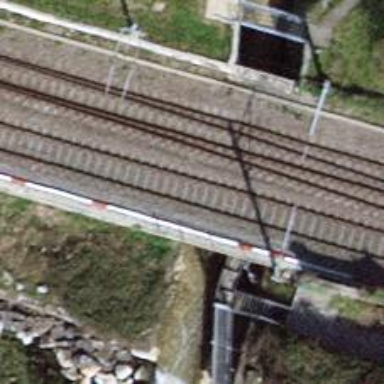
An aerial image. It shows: Railway bridge with electrified tracks and single contact line.